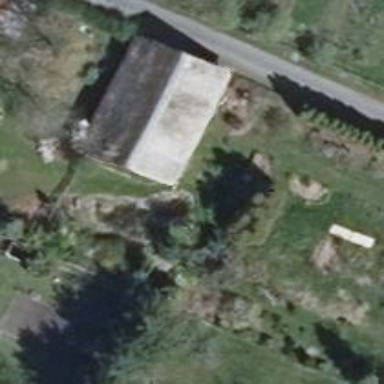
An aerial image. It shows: Shed building.